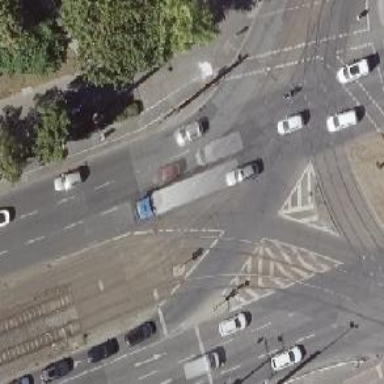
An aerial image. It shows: Tram level crossing on railway.